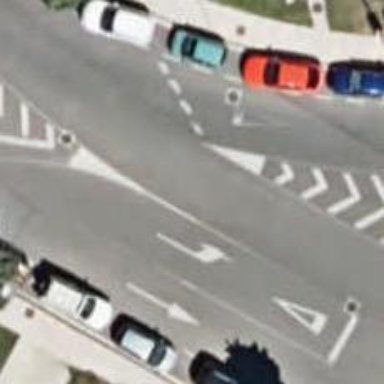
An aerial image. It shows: Residential road with asphalt surface and parallel parking on the right lane.